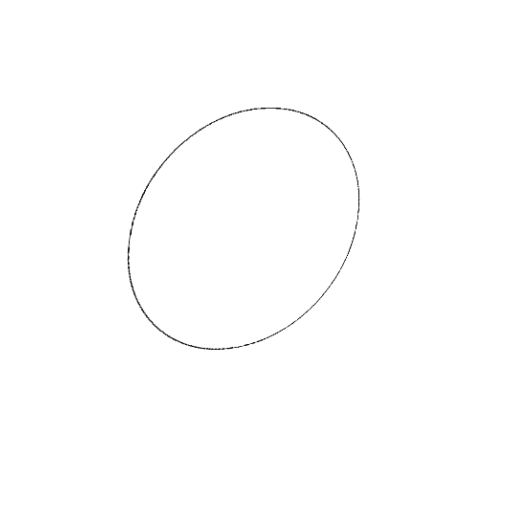
Crossing number: 0